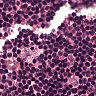
Metastatic tissue present: no